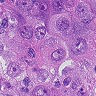
Metastatic tissue present: yes